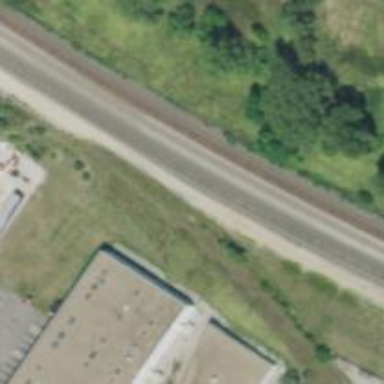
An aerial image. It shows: Disused railway spur service.